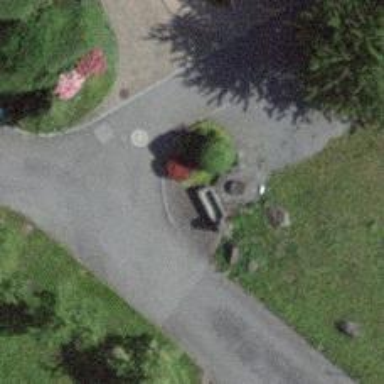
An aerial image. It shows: Beautiful fountain.